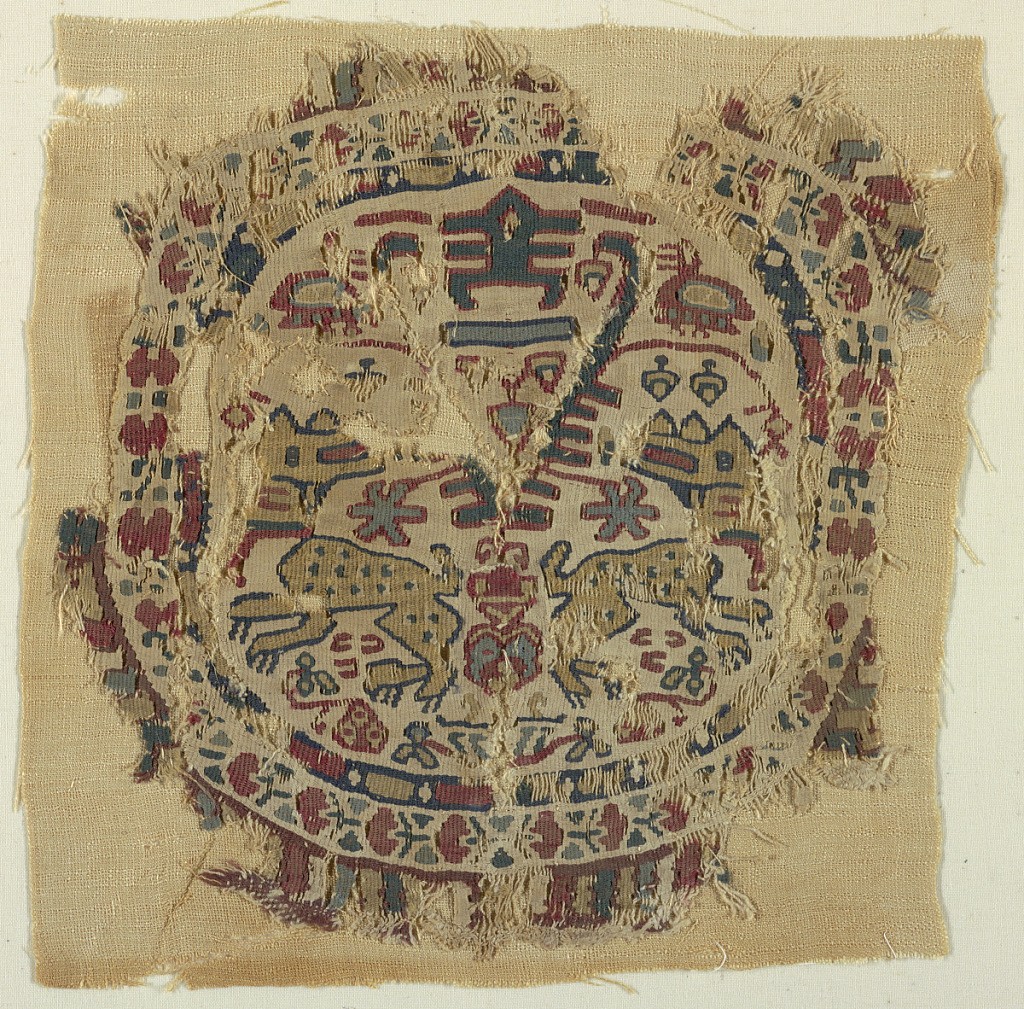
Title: Fragment
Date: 6th–7th century
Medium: linen, wool Technique: slit tapestry weave
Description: Coptic fragment in the form of a medallion has a pair of rampant spotted animals and other geometrical motifs enclosed in decorative borders.